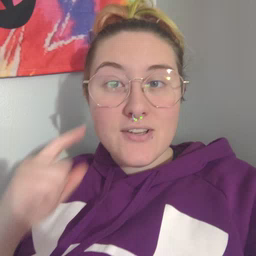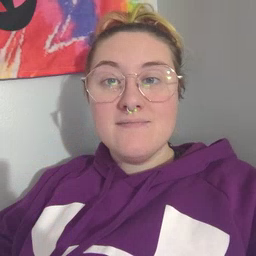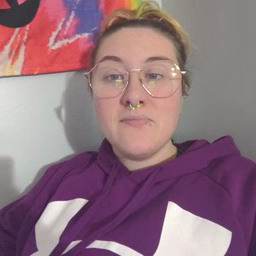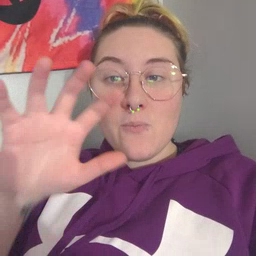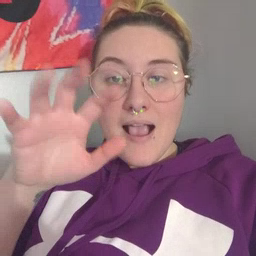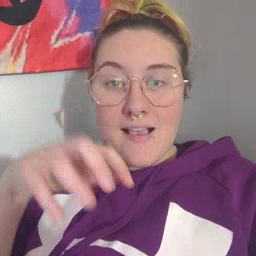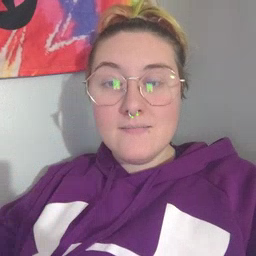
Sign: rain